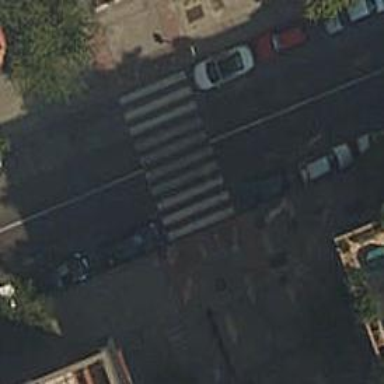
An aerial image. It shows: Pedestrian road with paving stones.